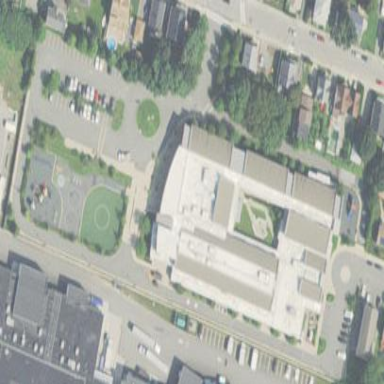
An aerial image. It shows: School.